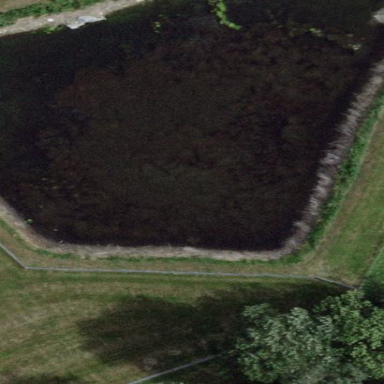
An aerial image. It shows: Pond surrounded by natural water.